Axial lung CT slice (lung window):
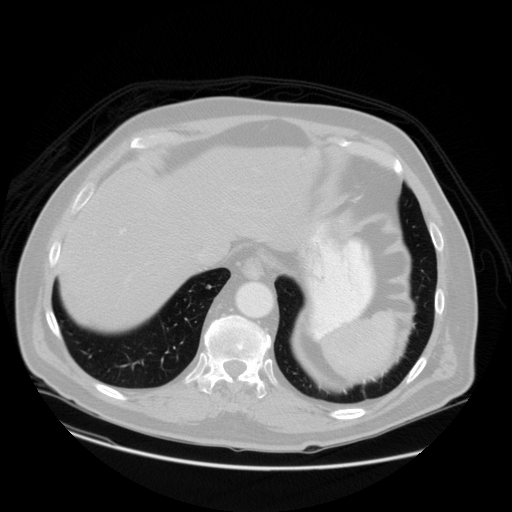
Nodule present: no